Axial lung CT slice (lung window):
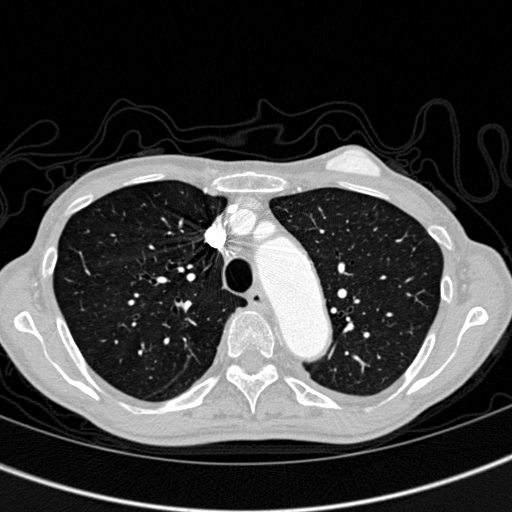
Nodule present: no